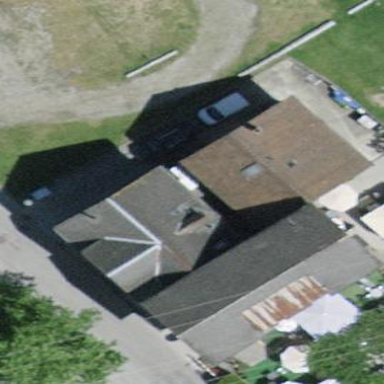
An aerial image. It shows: Restaurant in building.